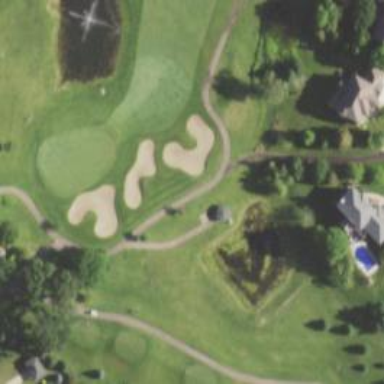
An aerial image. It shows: Service road used as golf cart path.